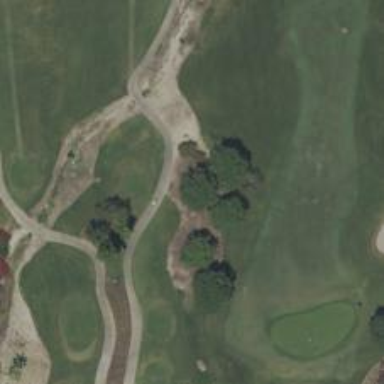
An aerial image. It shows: Tree on golf course.